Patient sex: F
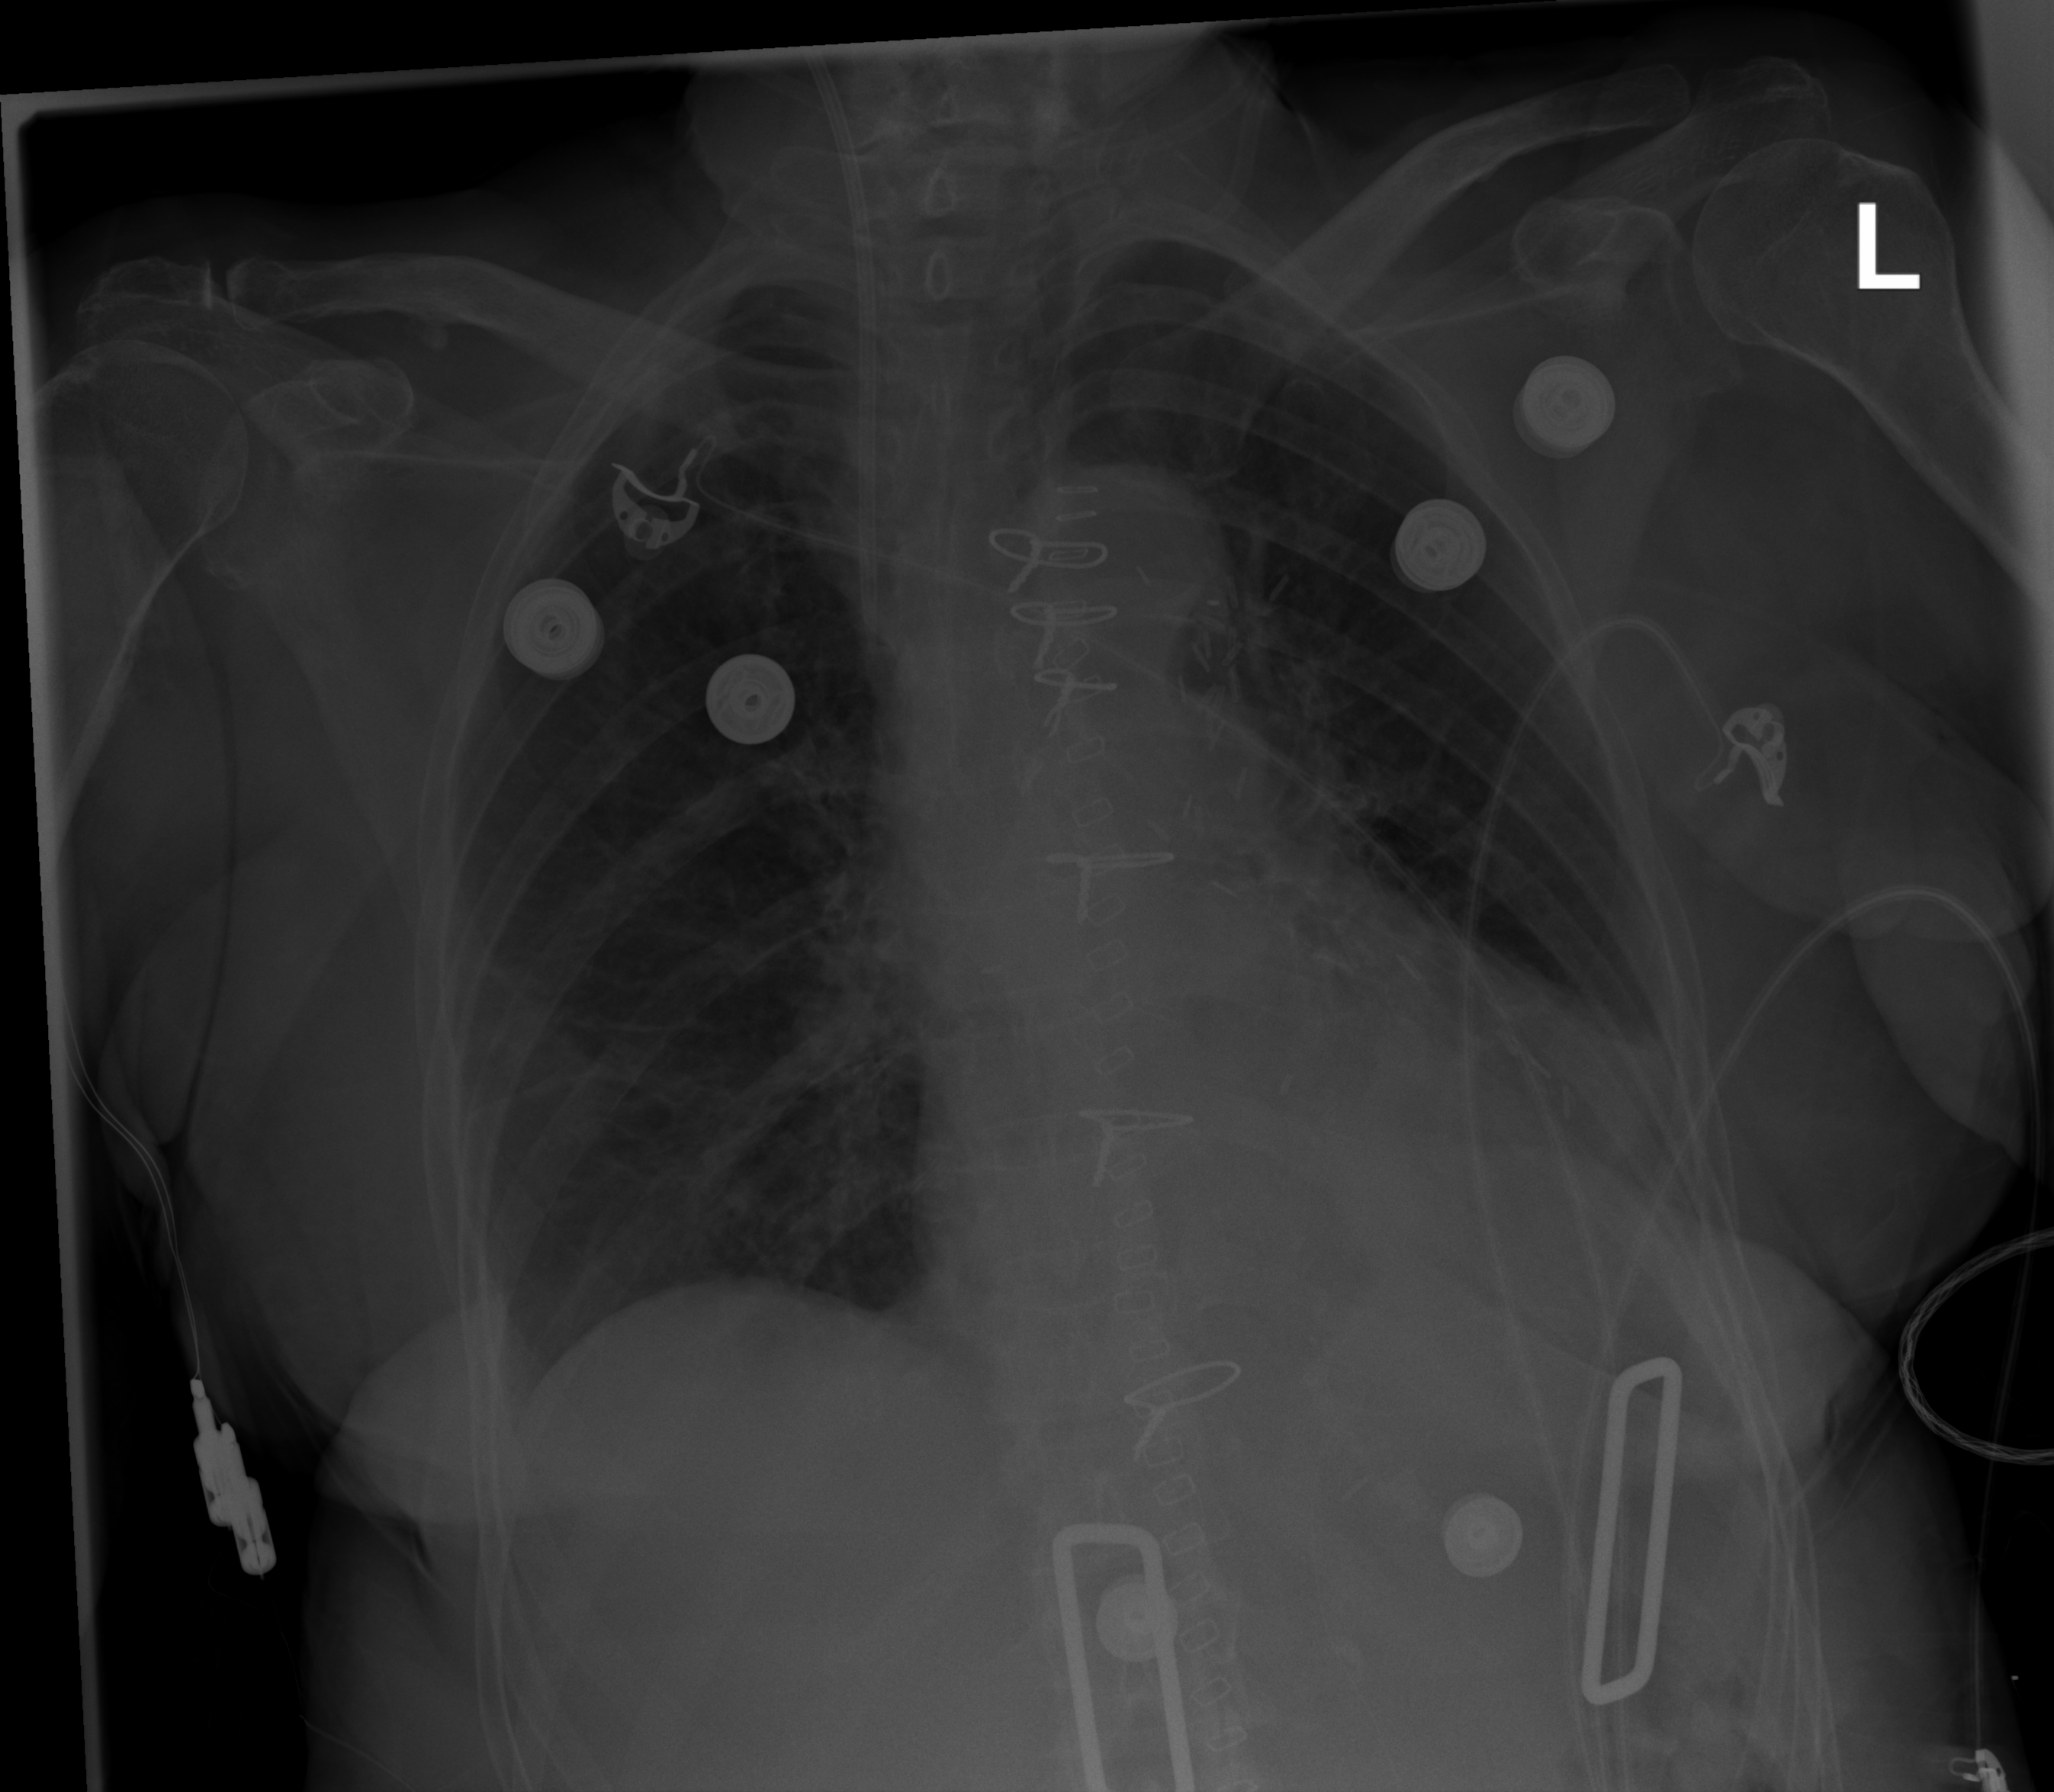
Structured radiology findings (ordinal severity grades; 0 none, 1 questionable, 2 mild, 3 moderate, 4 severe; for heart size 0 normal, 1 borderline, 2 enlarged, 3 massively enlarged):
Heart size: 1
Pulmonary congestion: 0
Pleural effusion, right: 0
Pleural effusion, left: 2
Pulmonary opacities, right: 2
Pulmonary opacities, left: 0
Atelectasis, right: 2
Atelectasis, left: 2